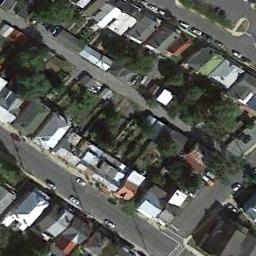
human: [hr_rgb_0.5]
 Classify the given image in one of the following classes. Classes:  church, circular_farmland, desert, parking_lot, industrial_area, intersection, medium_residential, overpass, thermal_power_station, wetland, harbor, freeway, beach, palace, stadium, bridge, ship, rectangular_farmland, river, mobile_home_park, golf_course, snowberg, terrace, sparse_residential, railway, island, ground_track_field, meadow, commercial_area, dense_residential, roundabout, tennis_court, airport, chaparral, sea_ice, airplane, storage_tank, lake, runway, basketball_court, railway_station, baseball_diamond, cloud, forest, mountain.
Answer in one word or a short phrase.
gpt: dense_residential